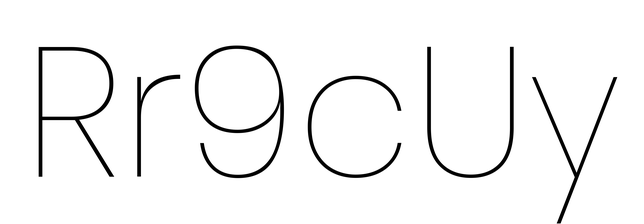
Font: Poppins-Thin